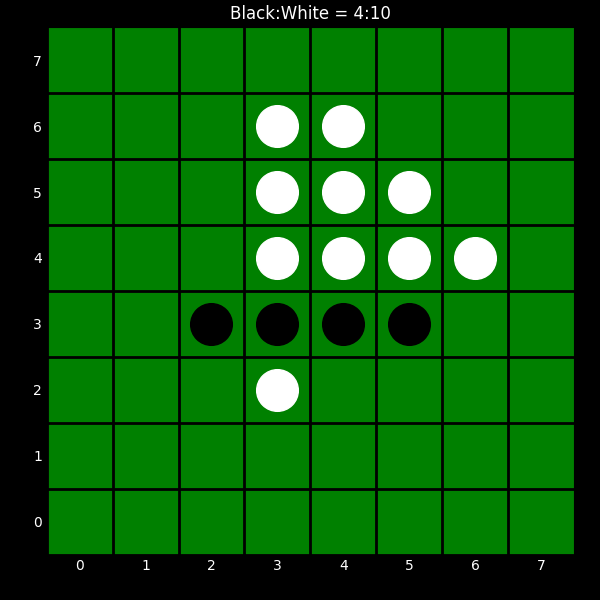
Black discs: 4
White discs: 10